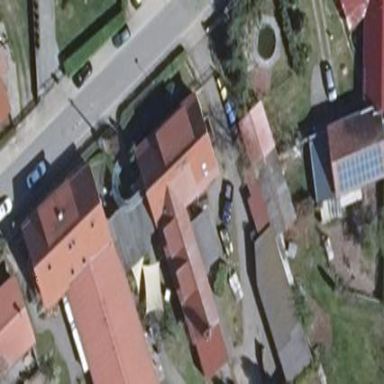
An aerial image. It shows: Building.